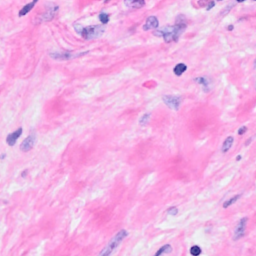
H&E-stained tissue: Breast